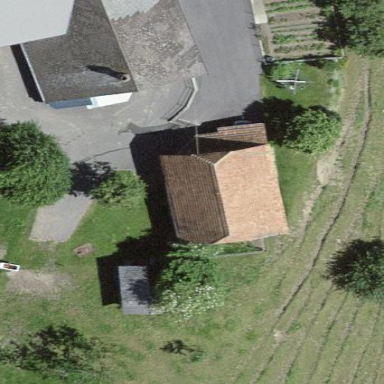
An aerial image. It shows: Barn.